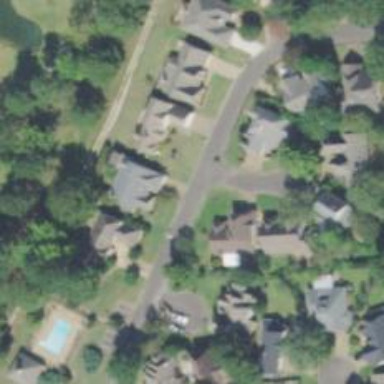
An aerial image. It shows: Driveway.